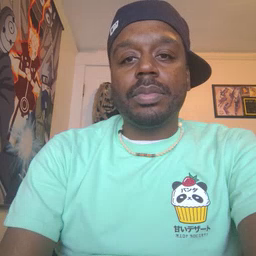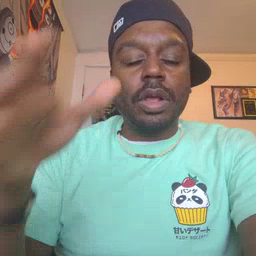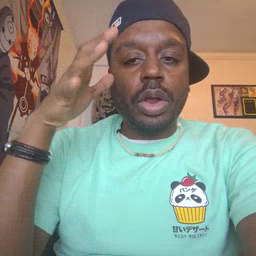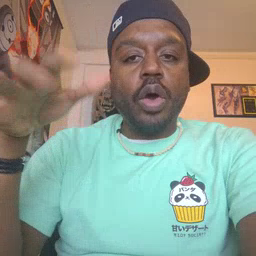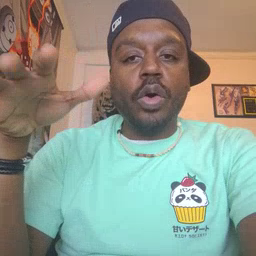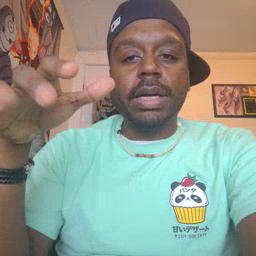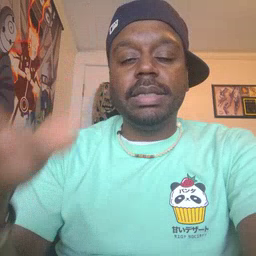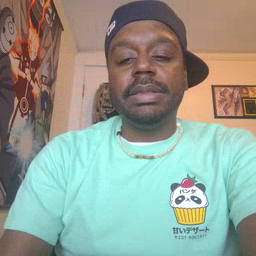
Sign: noisy